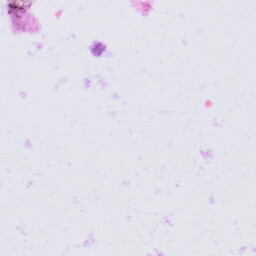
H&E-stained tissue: Skin